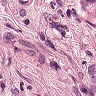
Metastatic tissue present: yes